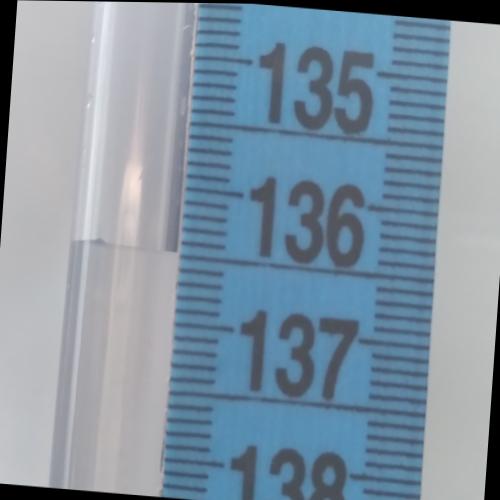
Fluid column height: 136.5 cm